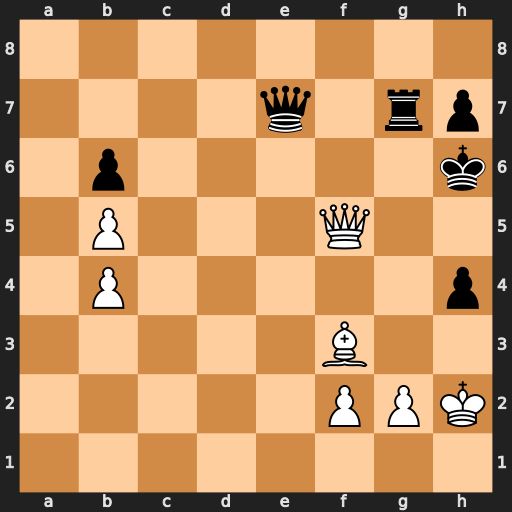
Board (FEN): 8/4q1rp/1p5k/1P3Q2/1P5p/5B2/5PPK/8
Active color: w
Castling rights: -
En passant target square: -
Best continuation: Qh5#